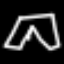
Label: pants